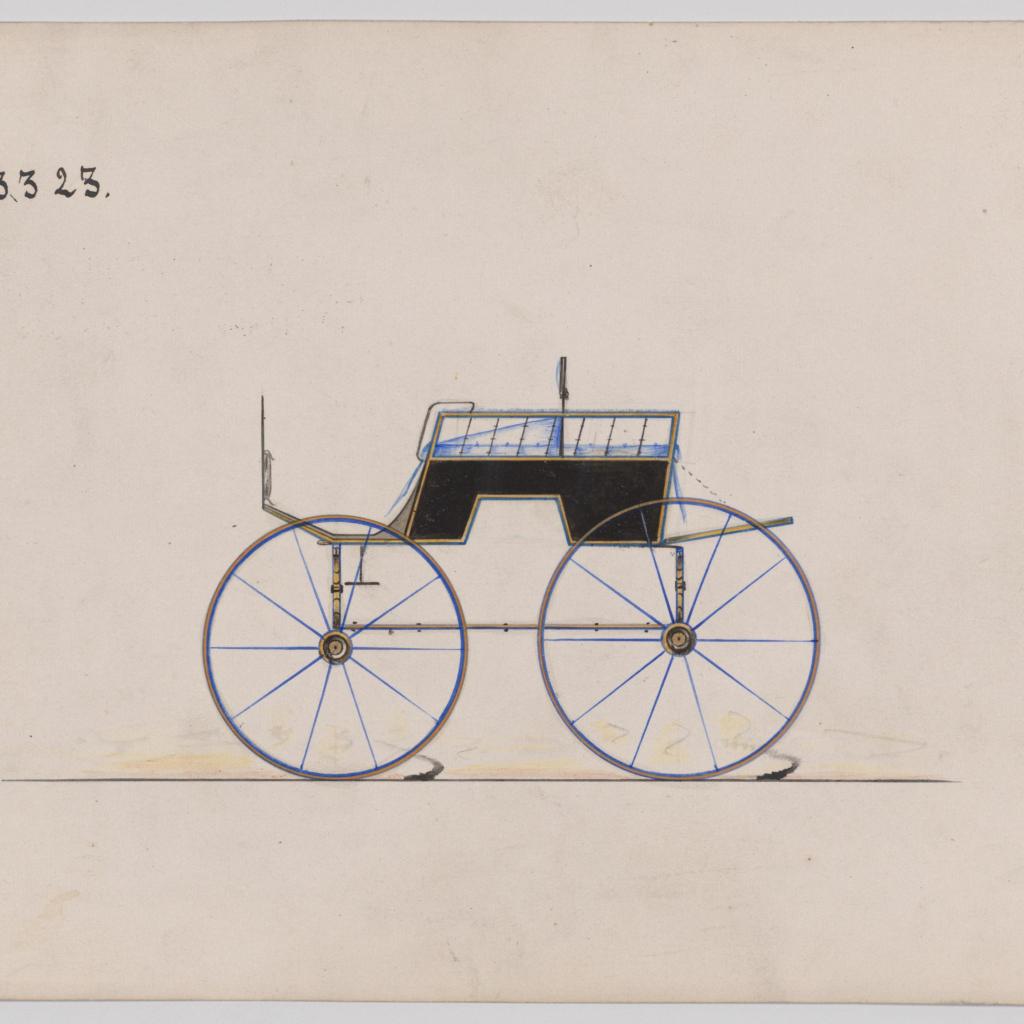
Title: Game Wagon # 3323
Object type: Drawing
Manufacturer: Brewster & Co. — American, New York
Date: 1877
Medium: Pen and black ink,watercolor and gouche with gum arabic
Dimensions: Sheet: 6 x 9 1/16 in. (15.2 x 23 cm)
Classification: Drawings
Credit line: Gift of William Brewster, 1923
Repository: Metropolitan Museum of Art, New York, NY